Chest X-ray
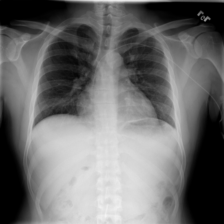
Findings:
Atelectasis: negative
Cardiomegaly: negative
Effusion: negative
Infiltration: negative
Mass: negative
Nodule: negative
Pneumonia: negative
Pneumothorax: negative
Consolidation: negative
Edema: negative
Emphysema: negative
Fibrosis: negative
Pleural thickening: negative
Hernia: negative